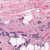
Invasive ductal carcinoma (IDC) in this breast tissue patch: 1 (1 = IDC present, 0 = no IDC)